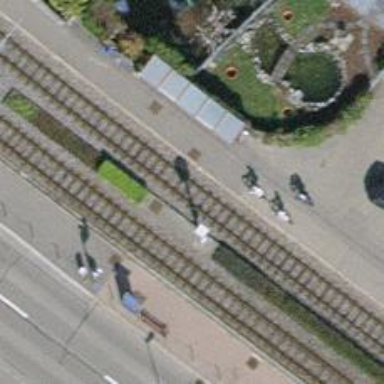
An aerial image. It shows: Light rail stop position for public transport.